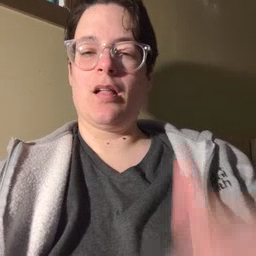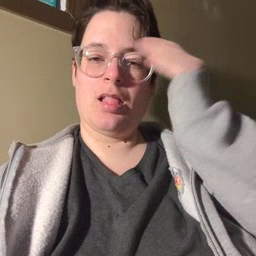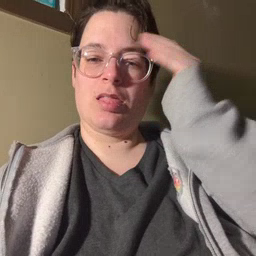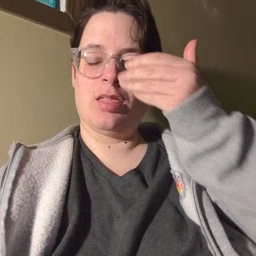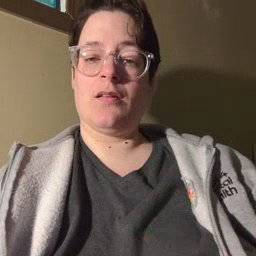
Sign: sleepy